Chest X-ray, AP view. Patient: 45 years old, sex F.
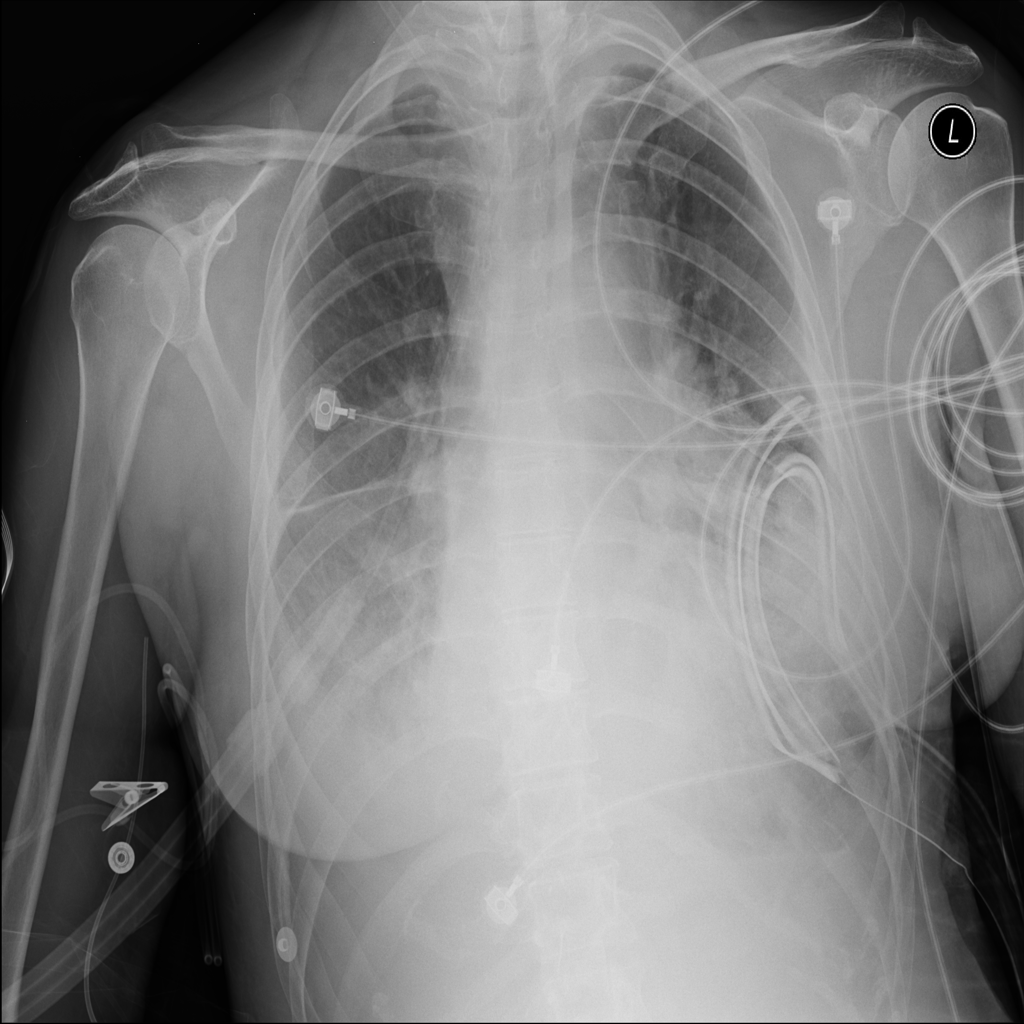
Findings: Infiltration